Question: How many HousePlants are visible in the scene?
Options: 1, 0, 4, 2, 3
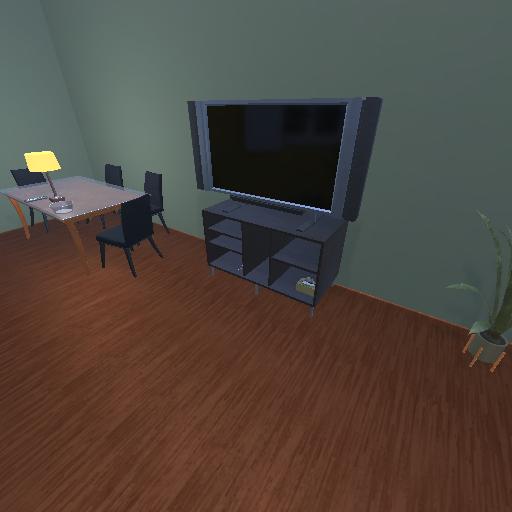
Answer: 1